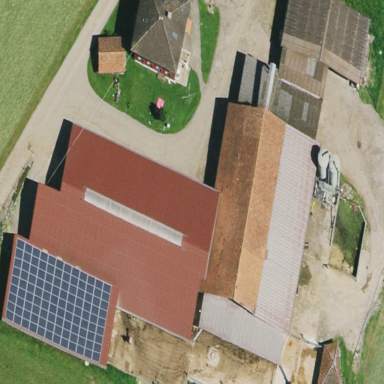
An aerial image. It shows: Farm auxiliary building.